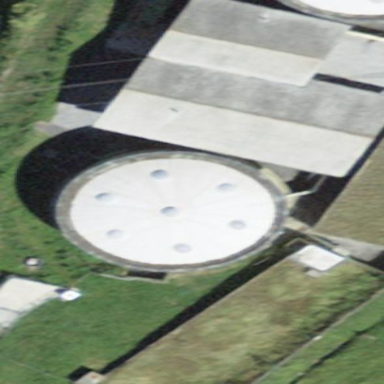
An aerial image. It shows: Storage tank designed to hold water.